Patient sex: F
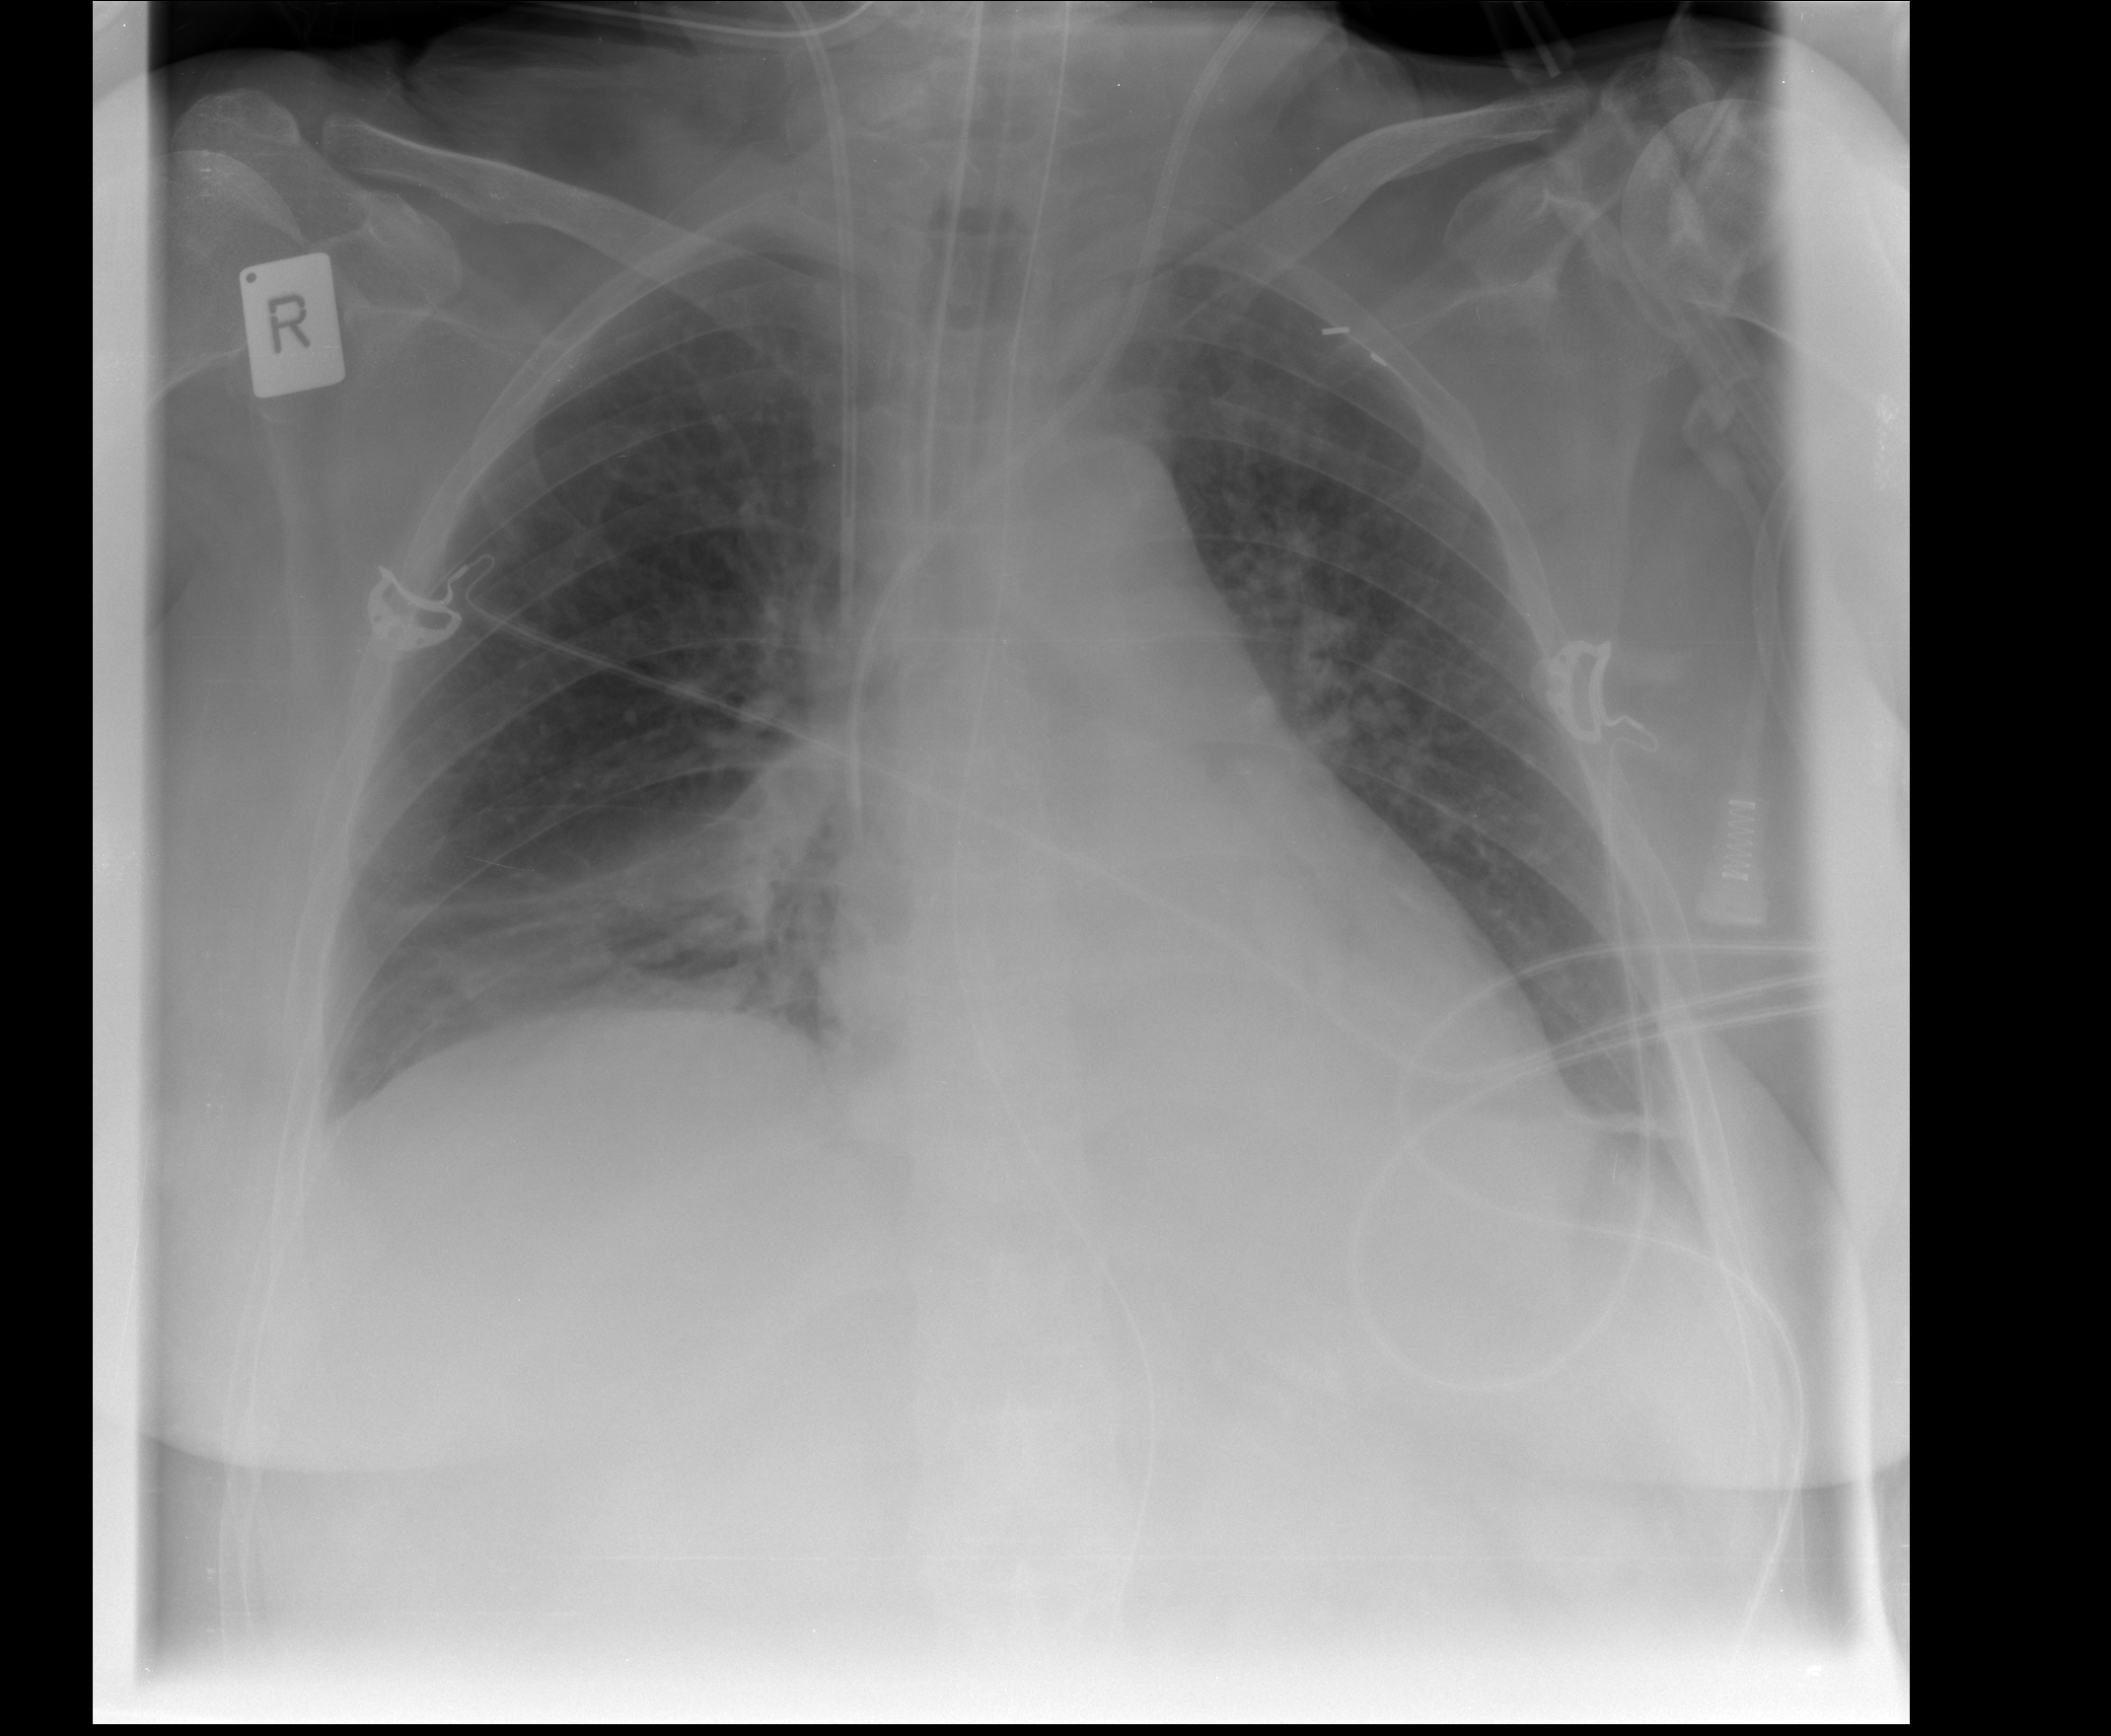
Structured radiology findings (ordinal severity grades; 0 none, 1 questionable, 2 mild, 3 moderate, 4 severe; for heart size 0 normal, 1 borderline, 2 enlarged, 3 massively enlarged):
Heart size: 0
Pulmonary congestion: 2
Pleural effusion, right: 0
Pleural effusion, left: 0
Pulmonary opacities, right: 2
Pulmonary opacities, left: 0
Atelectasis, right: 2
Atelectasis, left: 2